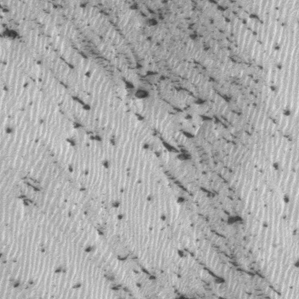
Label: frost